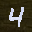
Label: 4